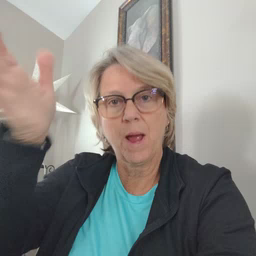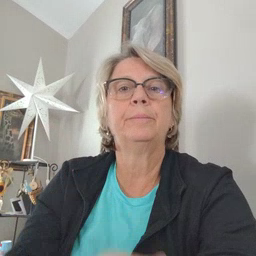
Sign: grandpa